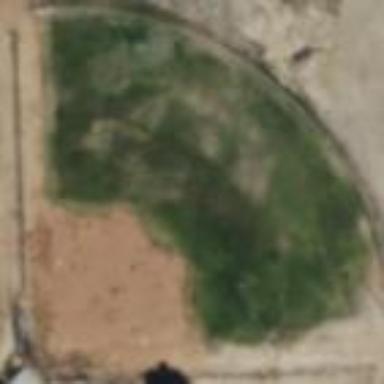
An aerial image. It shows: Baseball pitch for leisure land.